Interaction volume radius: 5 \u00c5
Interaction volume height: 20 \u00c5
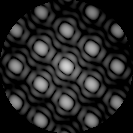
Disorder parameter: 0.005857